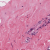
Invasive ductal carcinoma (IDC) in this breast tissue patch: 0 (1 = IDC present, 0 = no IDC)